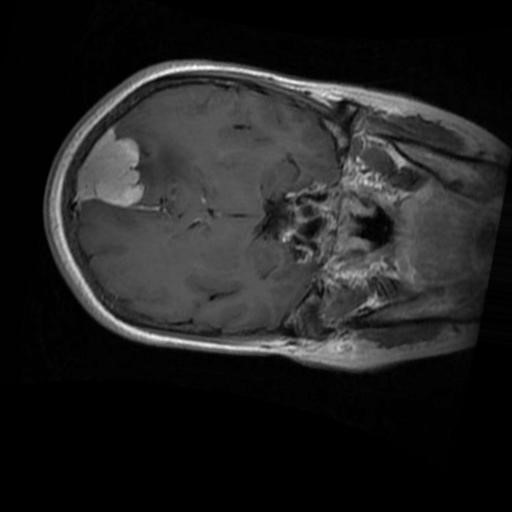
Label: brain_menin